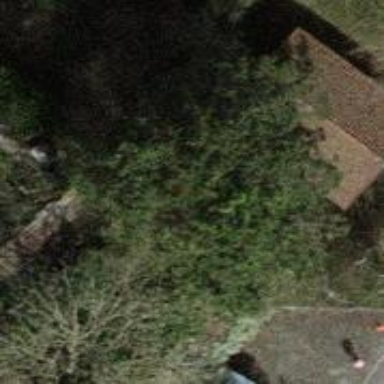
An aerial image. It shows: Evergreen tree with needle-leaved leaves.